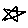
Label: star